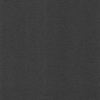
Label: dusty